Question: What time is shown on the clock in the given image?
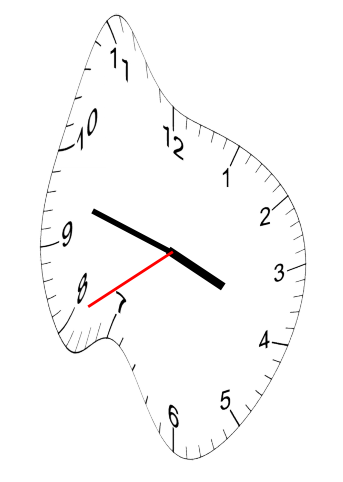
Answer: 03:47:40